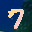
Label: 7